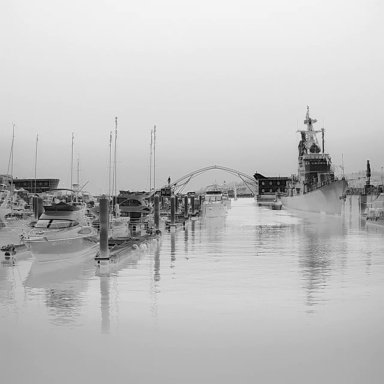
There is a container_ship in the infrared image.